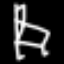
Label: chair